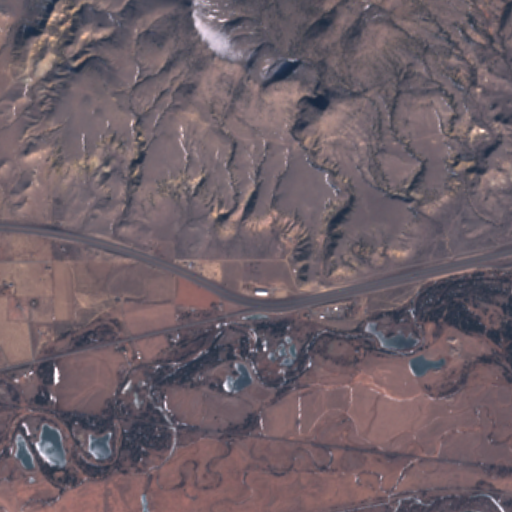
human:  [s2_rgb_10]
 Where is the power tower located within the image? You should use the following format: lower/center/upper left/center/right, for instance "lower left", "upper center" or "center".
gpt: The power tower is located in the upper of the image.
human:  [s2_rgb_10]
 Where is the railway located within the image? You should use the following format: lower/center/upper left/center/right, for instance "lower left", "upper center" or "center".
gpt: The railway is located in the lower of the image.
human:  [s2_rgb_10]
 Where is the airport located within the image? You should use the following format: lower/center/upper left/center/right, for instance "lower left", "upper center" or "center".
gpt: There is no airport in the image.